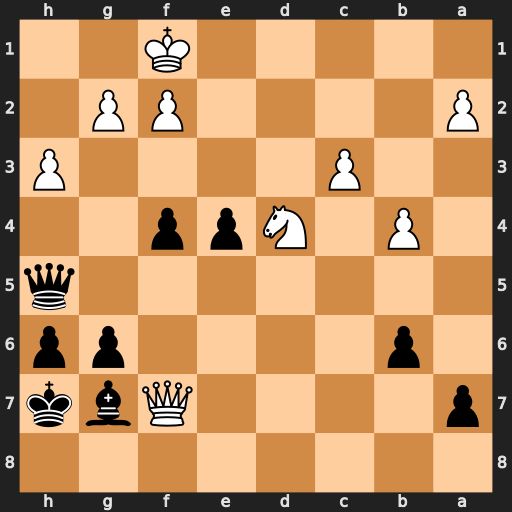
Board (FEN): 8/p4Qbk/1p4pp/7q/1P1Npp2/2P4P/P4PP1/5K2
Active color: b
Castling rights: -
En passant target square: -
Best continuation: Qd1#